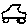
Label: car